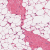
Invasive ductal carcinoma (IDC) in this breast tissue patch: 0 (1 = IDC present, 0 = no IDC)